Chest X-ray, PA view. Patient: 60 years old, sex F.
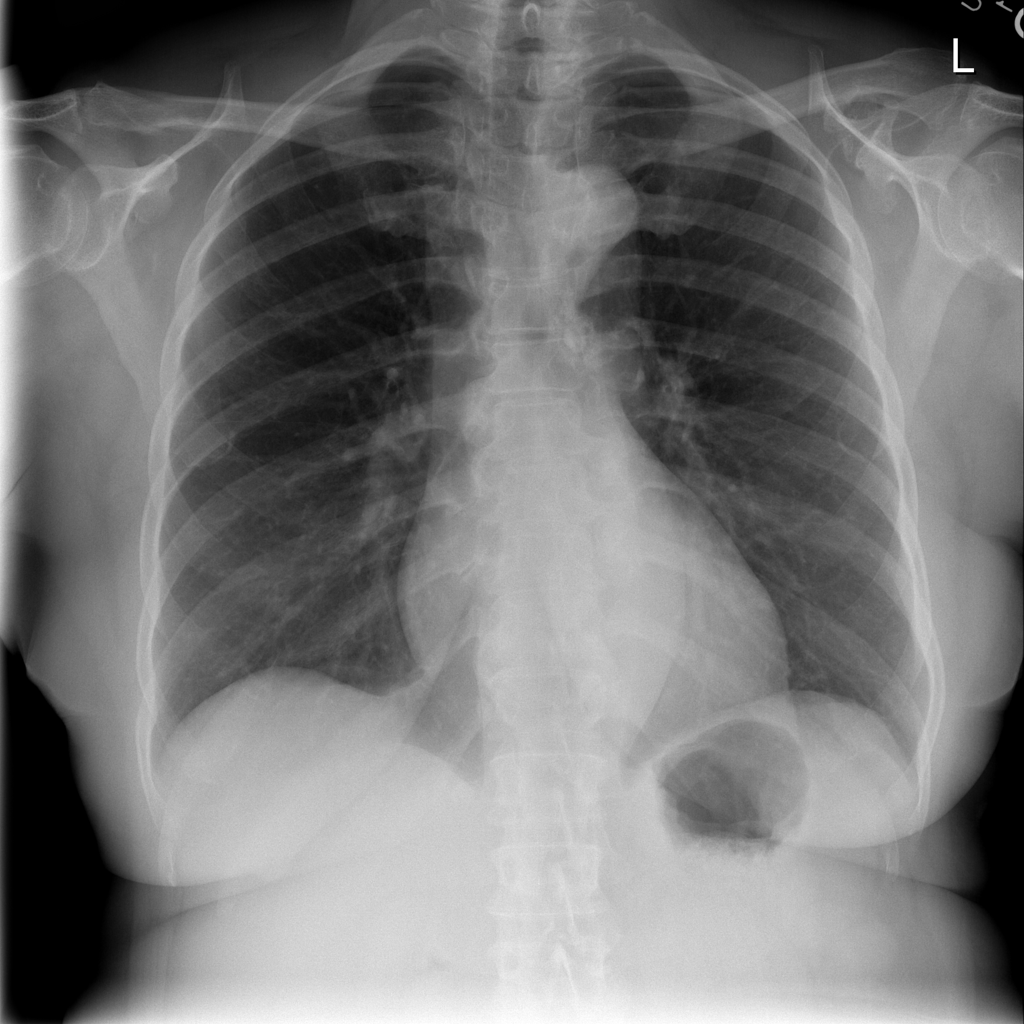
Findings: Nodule